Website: walmart
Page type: payment
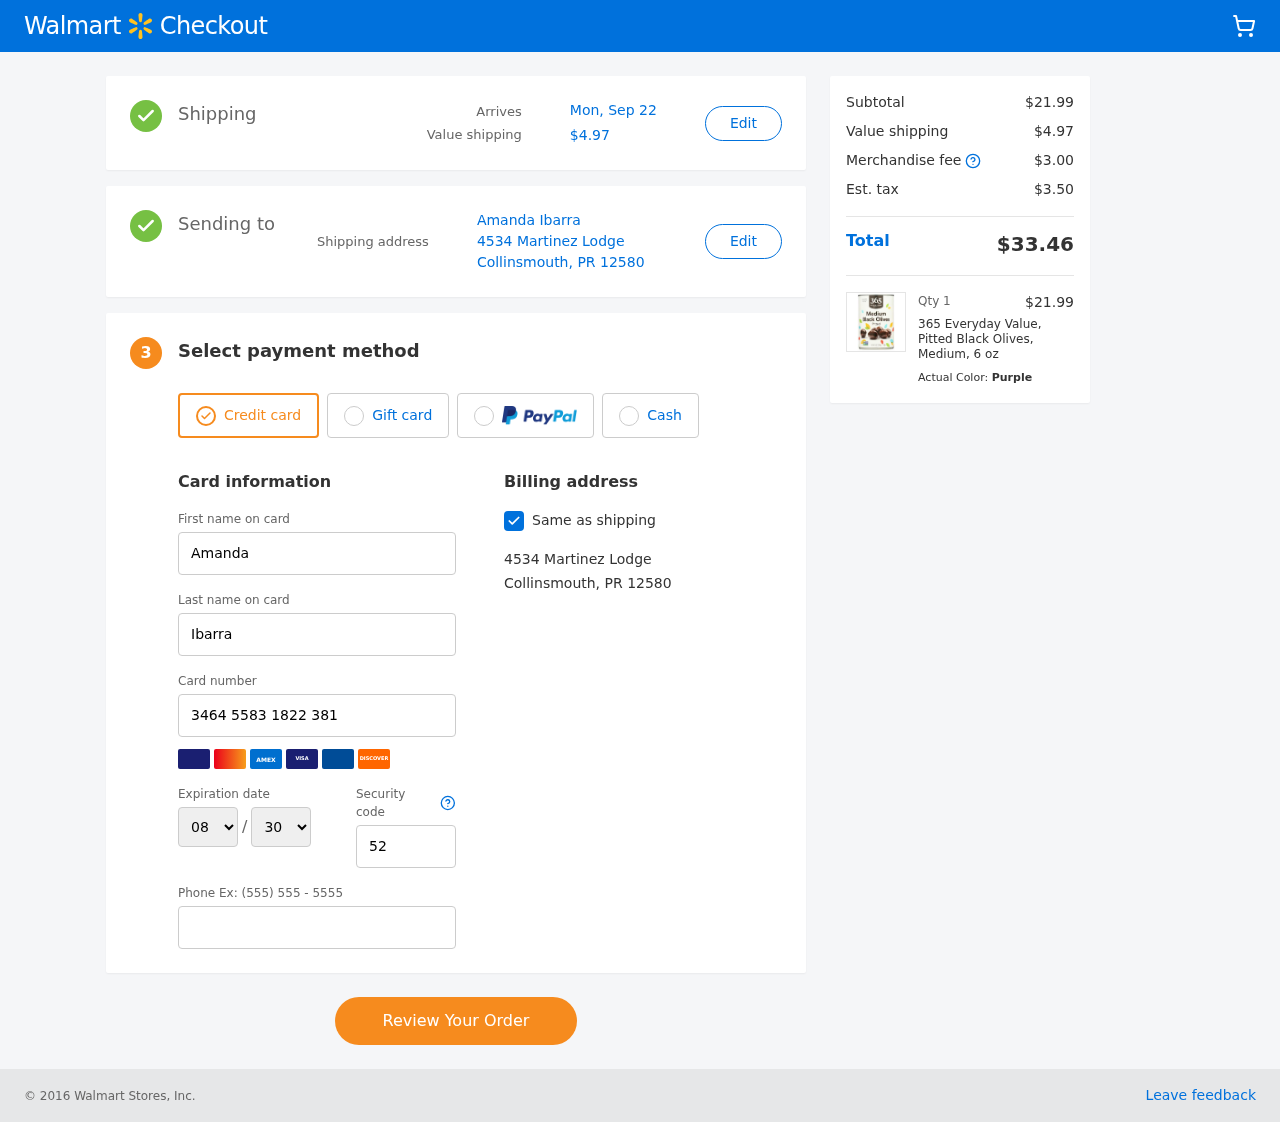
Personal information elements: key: PII_CARD_EXPIRY_MONTH
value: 08
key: PII_CARD_EXPIRY_YEAR
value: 30
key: PII_CITY_STATE_ZIP
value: Collinsmouth, PR 12580
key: PII_FULLNAME
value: Amanda Ibarra
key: PII_STREET
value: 4534 Martinez Lodge
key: PII_FIRSTNAME
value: Amanda
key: PII_LASTNAME
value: Ibarra
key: PII_CARD_NUMBER
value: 3464 5583 1822 381
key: PII_CARD_CVV
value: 5279
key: PII_PHONE
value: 3859399762
Product elements: key: PRODUCT1_NAME
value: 365 Everyday Value, Pitted Black Olives, Medium, 6 oz
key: PRODUCT1_PRICE
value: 21.99
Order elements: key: ORDER_DELIVERY_DATE
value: Mon, Sep 22
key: ORDER_SHIPPING_COST
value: $4.97
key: ORDER_SUBTOTAL
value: $21.99
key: ORDER_MERCHANDISE_FEE
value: $3.00
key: ORDER_TAX
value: $3.50
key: ORDER_TOTAL
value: $33.46
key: ORDER_NUM_ITEMS
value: Qty 1